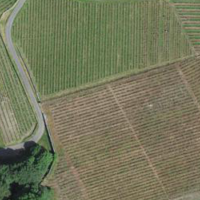
EUNIS habitat code: 40
Species observed at this site:
Vitis vinifera